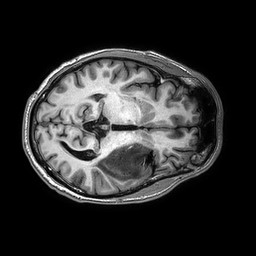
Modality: T1w
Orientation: axial
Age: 34
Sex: male
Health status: ill
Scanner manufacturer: philips
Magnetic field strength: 3 T
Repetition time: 0.006631 s
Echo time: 0.003009 s